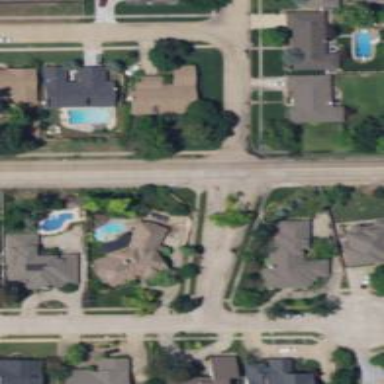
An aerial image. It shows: Residential road with sidewalk on the left.